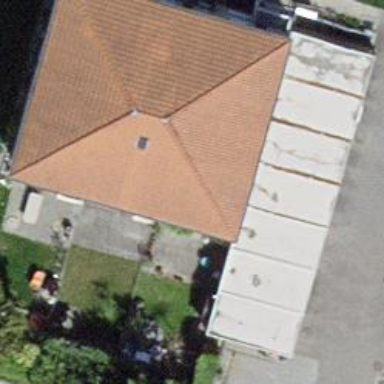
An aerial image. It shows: Flat roofed garages.